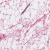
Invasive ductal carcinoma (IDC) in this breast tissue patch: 0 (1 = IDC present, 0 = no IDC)